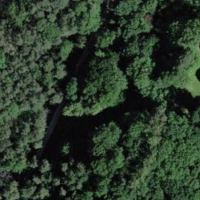
EUNIS habitat code: 44
Species observed at this site:
Corylus avellana